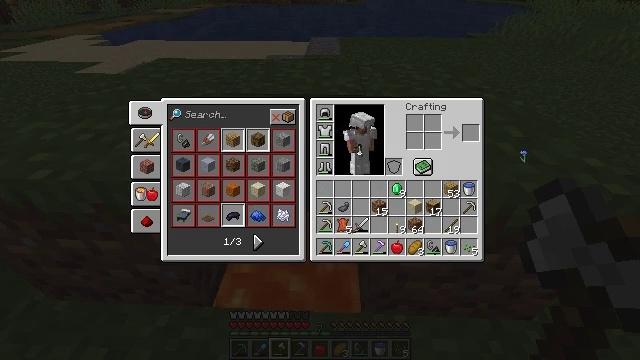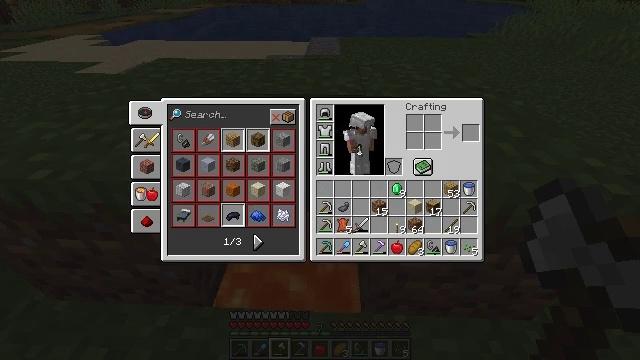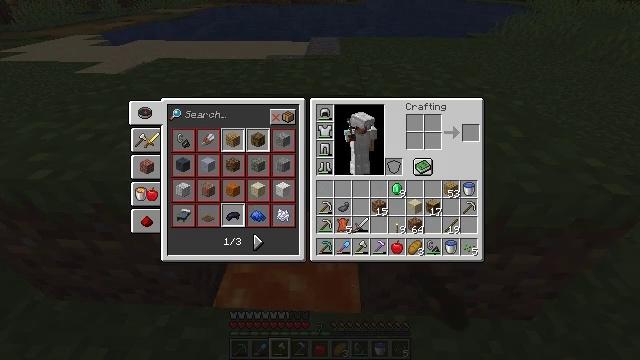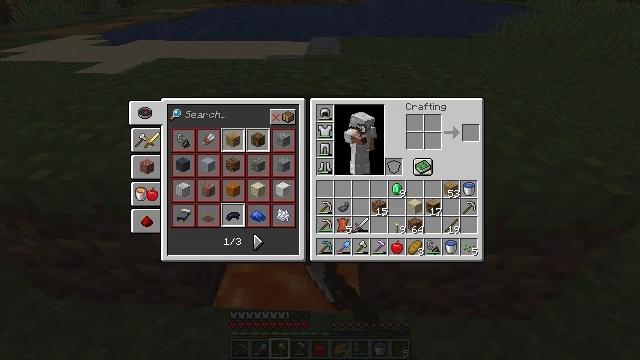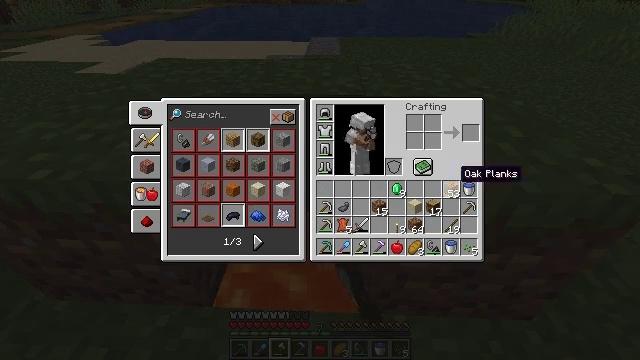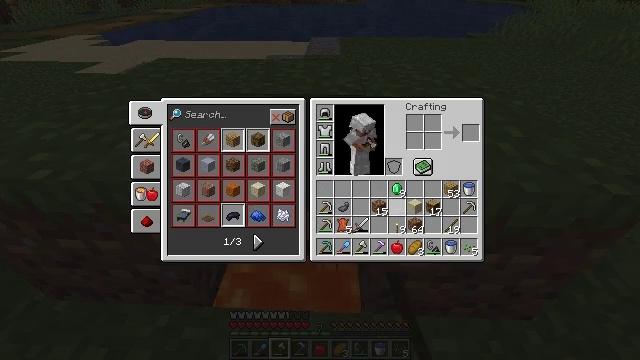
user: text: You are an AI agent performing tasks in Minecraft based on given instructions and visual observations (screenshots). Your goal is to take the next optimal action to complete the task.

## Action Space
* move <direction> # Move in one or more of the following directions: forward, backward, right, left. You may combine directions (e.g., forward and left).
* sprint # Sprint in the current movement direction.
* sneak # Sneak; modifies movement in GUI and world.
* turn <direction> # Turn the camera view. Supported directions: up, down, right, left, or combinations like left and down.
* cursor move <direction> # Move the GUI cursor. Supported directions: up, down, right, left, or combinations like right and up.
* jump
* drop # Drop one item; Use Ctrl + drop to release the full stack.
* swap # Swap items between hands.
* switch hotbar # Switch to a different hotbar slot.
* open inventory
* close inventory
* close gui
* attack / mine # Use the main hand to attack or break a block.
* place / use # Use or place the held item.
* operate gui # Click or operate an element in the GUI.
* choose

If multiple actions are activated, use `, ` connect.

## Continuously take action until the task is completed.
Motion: motion action
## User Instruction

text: Drop a cornflower.
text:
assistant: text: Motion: no_op
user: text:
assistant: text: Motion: no_op
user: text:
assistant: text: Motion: cursor move left and down
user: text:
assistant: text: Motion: cursor move left and down
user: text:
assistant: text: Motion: cursor move left and down
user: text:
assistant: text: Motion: no_op